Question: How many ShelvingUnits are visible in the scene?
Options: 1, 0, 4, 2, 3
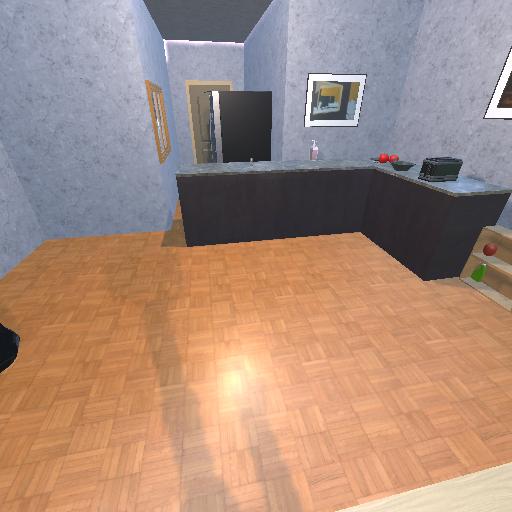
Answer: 1